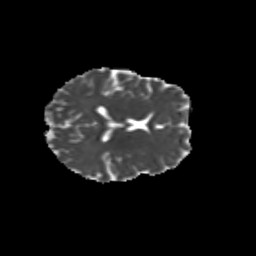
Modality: MD
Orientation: axial
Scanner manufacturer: siemens
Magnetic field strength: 3 T
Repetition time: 9.2 s
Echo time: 0.084 s